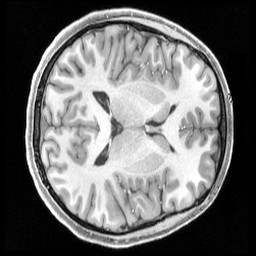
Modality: T1w
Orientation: axial
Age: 22
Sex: female
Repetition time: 2.4 s
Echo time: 0.00222 s